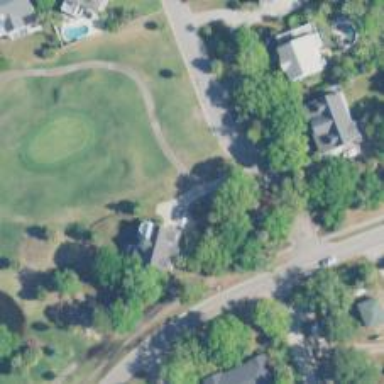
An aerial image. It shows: Pathway for golfing.